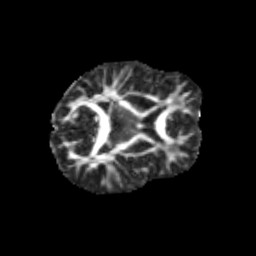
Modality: FA
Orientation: axial
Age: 11
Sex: male
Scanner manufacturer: siemens
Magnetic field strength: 3 T
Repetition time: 3.8 s
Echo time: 0.07 s